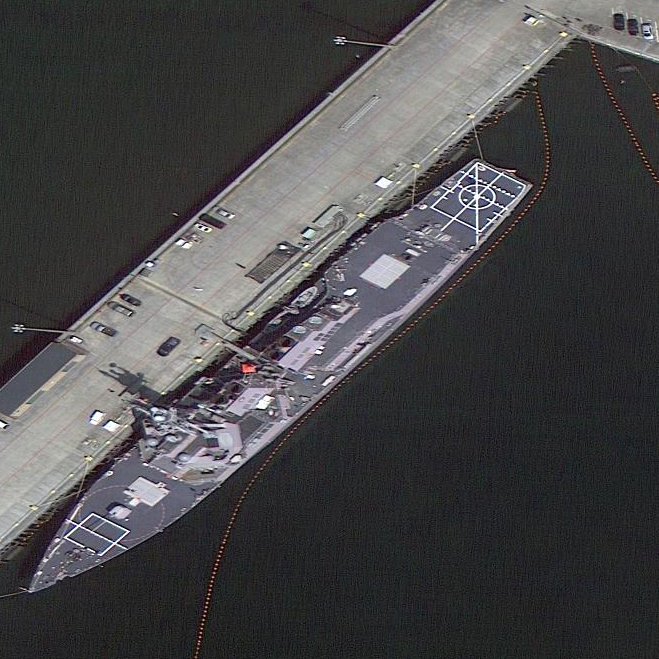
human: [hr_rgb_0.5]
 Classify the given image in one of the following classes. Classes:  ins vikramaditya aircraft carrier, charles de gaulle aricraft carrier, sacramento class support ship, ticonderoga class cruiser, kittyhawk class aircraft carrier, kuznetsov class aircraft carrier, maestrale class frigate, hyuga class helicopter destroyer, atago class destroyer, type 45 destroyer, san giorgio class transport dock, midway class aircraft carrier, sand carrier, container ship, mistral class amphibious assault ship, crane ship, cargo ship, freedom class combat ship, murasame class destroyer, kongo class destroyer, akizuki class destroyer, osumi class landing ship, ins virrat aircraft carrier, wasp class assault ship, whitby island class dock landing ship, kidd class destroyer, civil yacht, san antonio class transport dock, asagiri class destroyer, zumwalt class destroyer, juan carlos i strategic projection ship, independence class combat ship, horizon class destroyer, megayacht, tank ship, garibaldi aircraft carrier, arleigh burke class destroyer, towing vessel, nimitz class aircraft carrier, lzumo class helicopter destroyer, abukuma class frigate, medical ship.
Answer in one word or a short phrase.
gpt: Arleigh Burke class destroyer